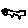
Label: cat